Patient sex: M
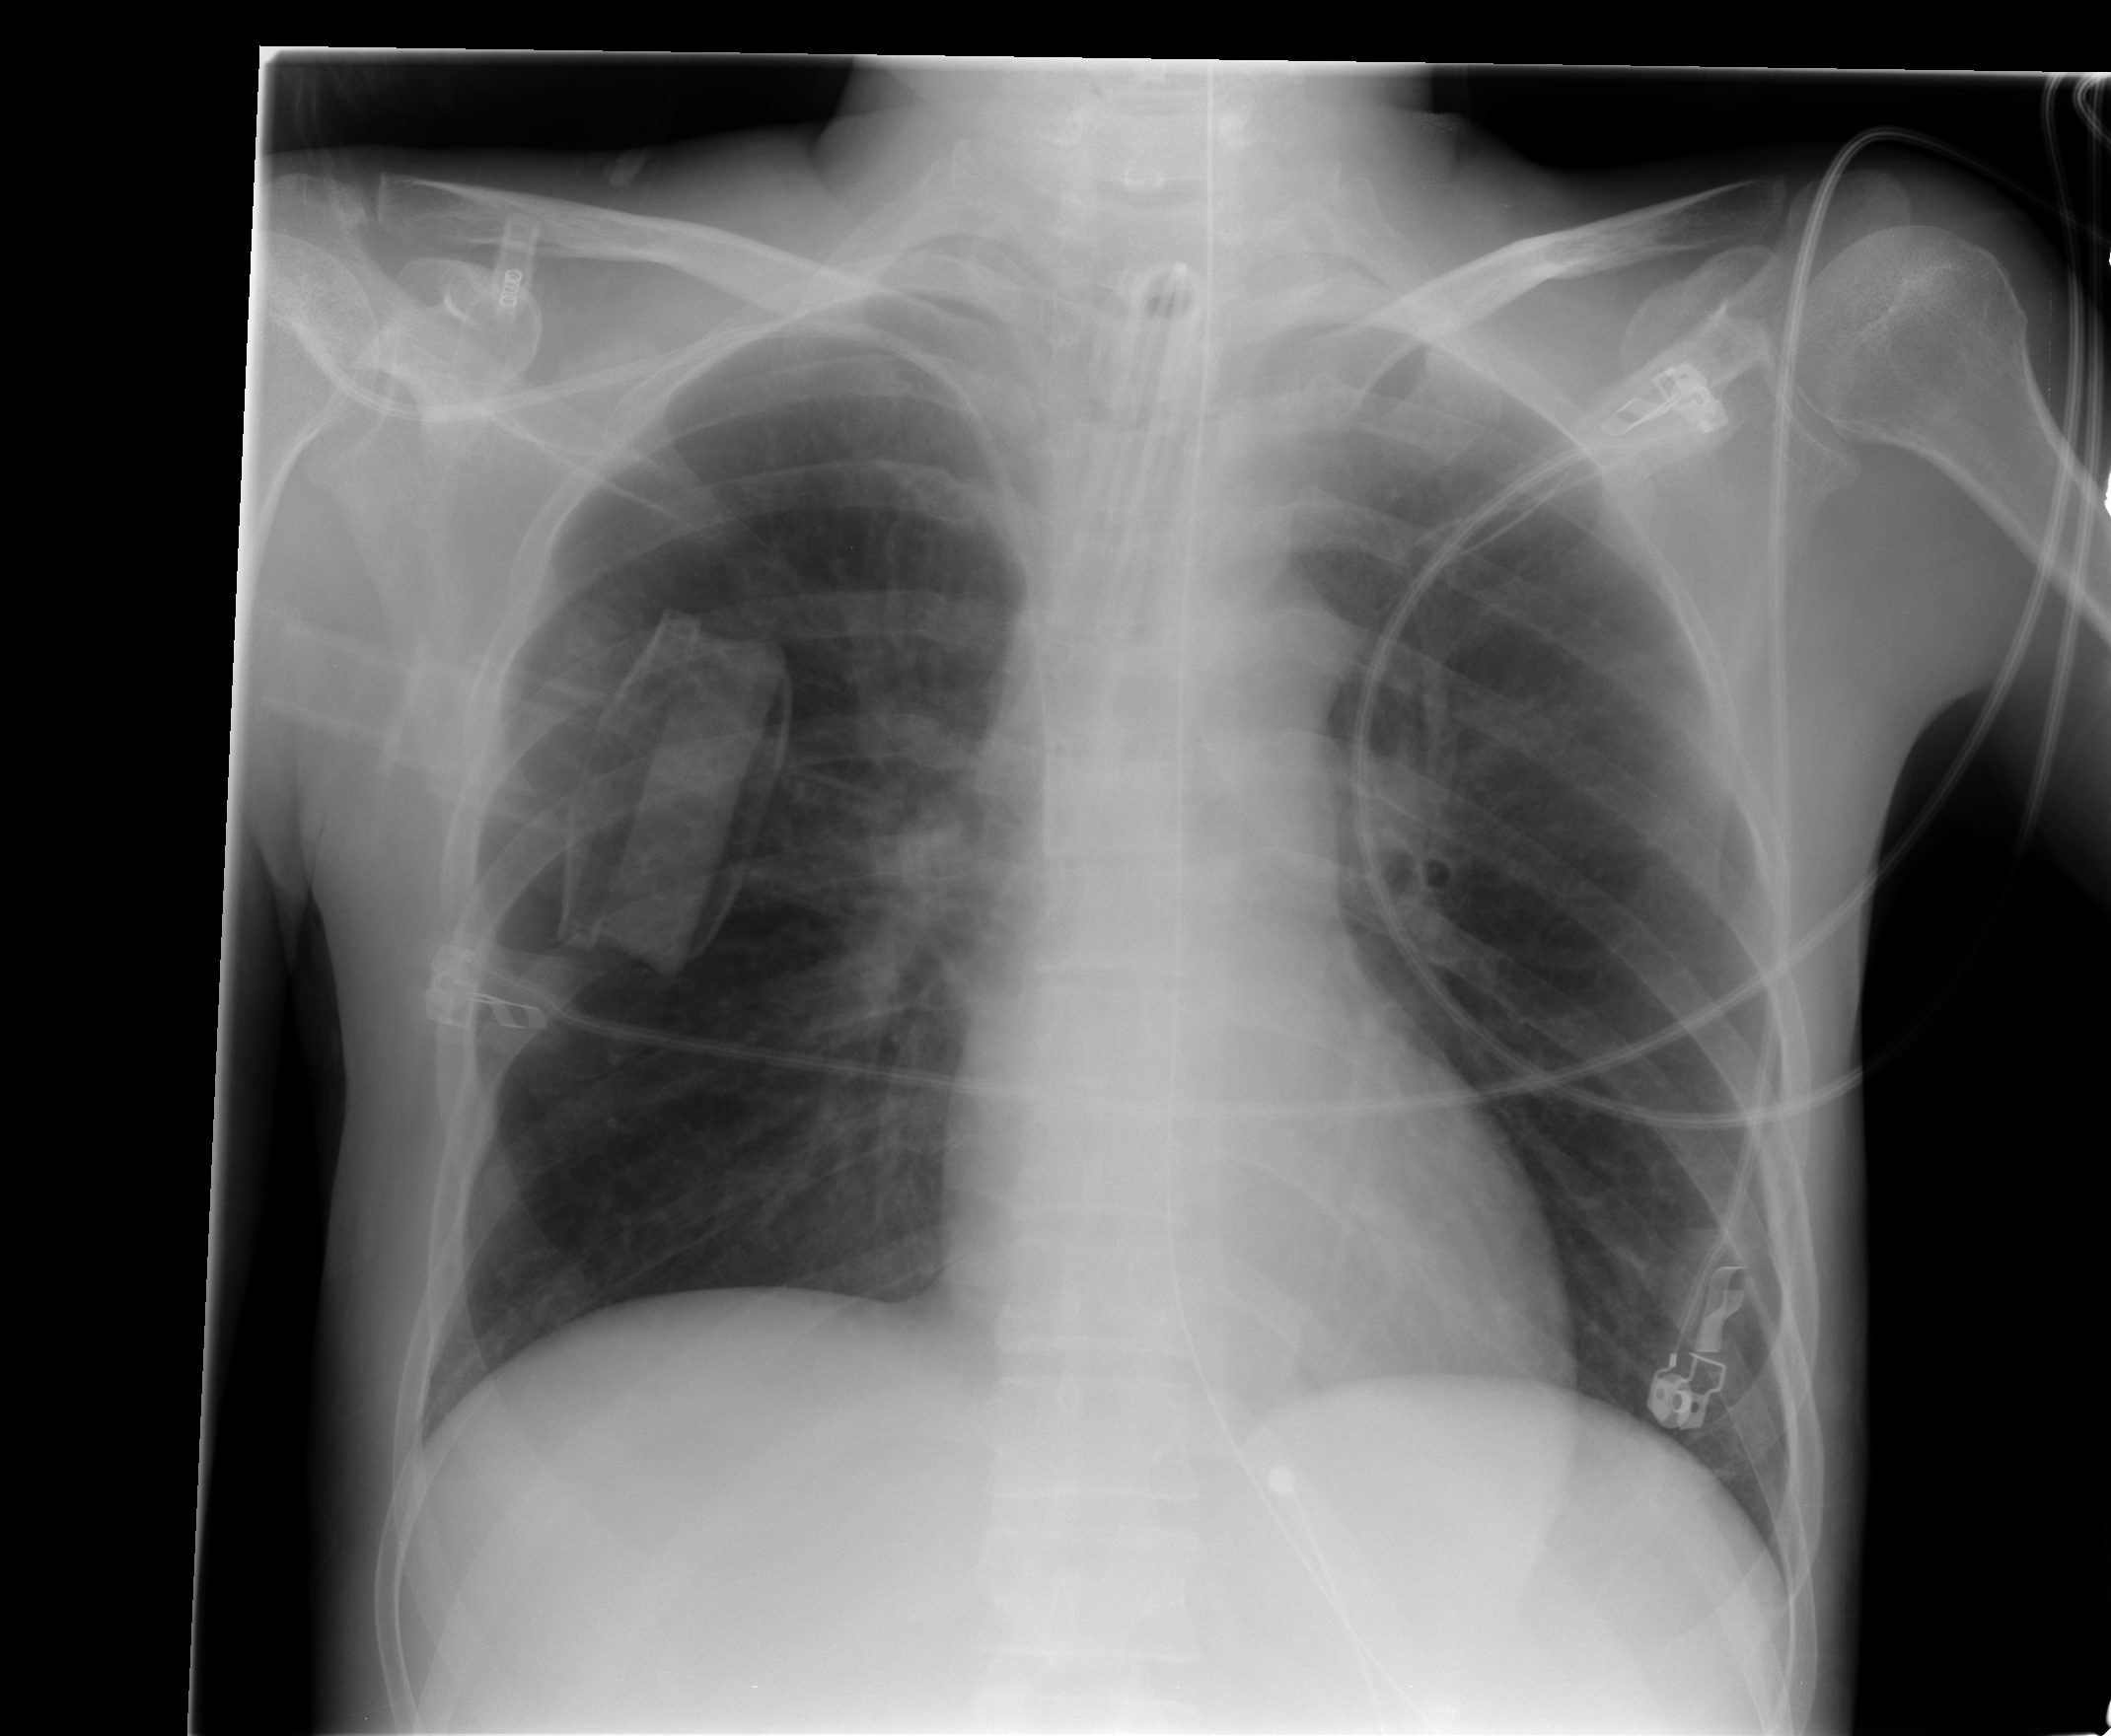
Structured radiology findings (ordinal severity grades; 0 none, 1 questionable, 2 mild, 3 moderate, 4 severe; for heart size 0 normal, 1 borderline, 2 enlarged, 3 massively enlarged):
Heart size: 0
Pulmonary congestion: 1
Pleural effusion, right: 0
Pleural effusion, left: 0
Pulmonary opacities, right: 0
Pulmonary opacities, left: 0
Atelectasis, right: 0
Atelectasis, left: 0